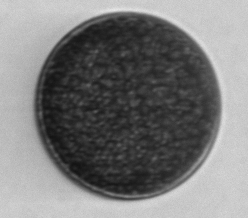
Label: Coscinodiscus